Interaction volume radius: 10 \u00c5
Interaction volume height: 20 \u00c5
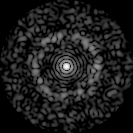
Disorder parameter: 0.827